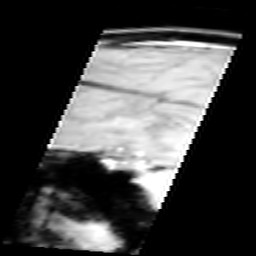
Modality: inplaneT1
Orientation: sagittal
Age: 24
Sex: female